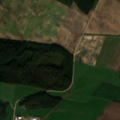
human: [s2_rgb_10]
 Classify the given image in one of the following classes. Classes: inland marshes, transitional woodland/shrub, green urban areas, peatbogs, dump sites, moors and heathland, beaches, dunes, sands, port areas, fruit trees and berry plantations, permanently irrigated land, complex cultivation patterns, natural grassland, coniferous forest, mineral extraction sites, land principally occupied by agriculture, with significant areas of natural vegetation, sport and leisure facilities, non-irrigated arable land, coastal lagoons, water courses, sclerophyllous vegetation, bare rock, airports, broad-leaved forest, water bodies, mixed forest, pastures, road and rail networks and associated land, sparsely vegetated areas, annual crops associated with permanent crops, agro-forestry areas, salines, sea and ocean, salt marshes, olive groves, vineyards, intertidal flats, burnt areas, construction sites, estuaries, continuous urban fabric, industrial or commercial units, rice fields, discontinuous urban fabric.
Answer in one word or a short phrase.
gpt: non-irrigated arable land, pastures, broad-leaved forest